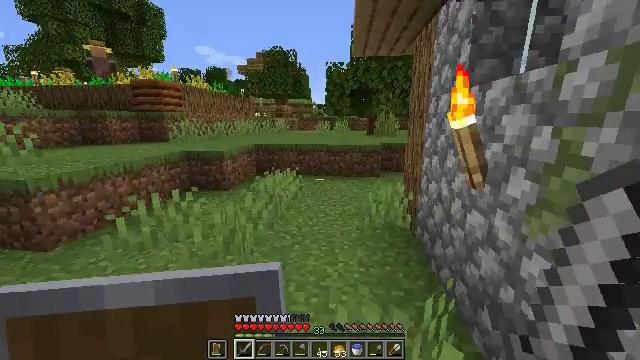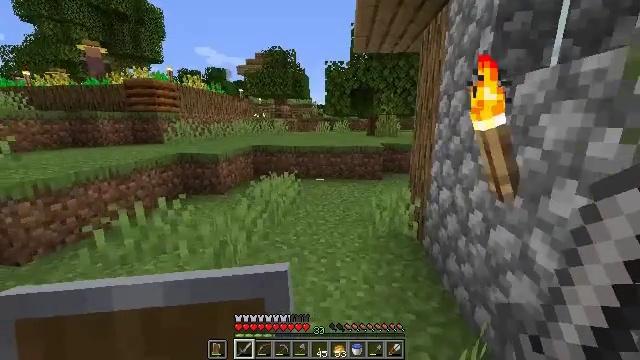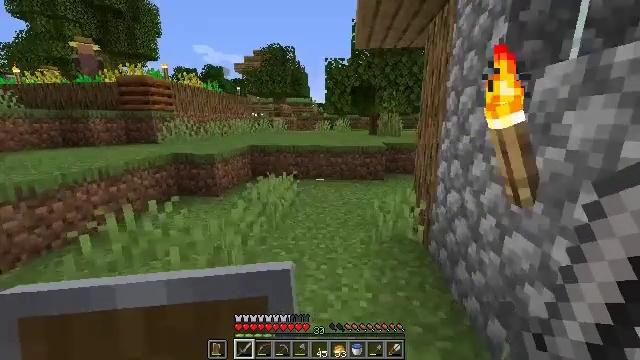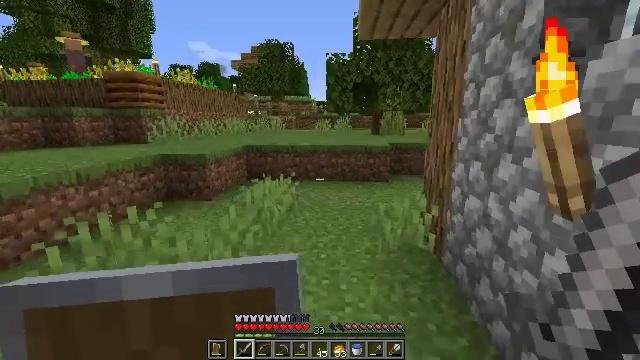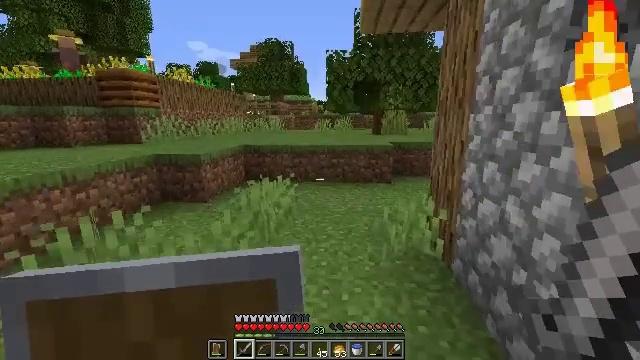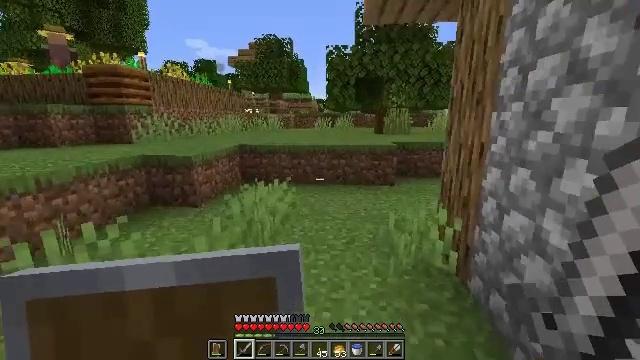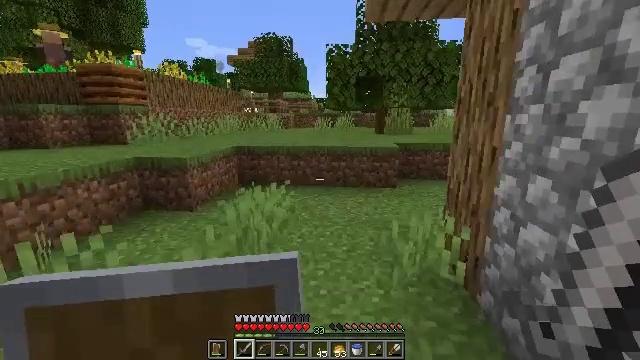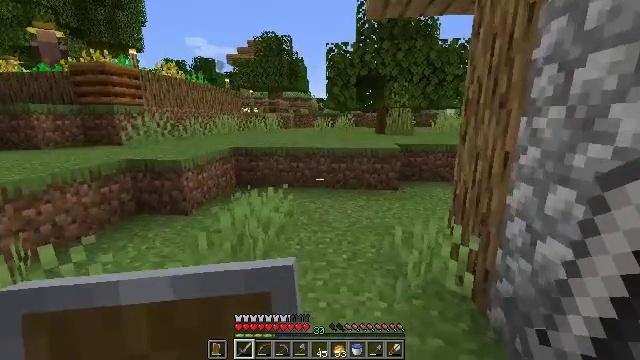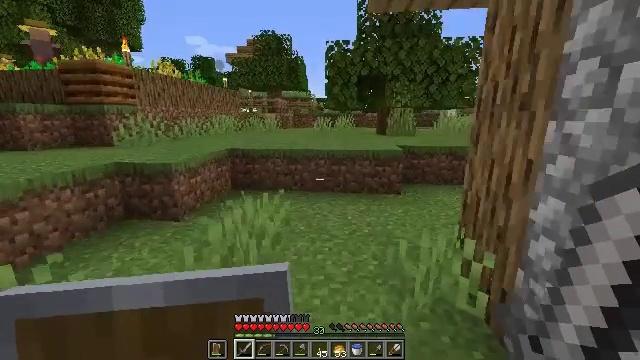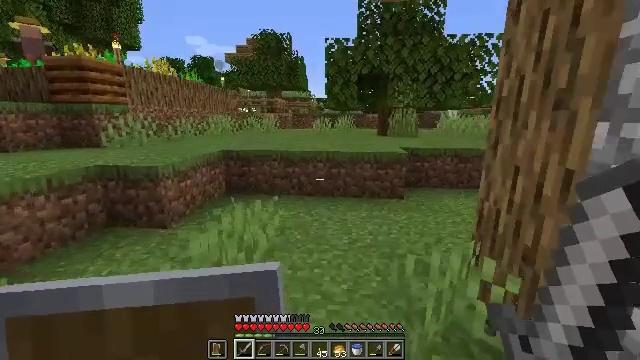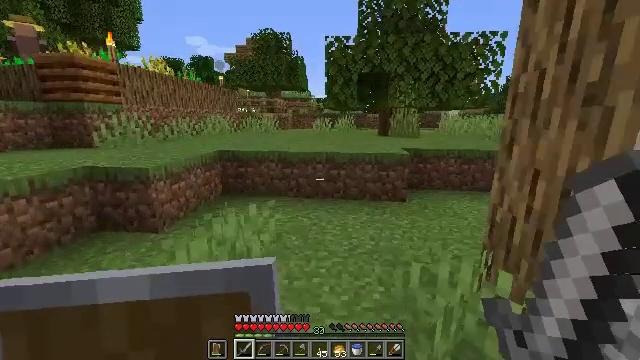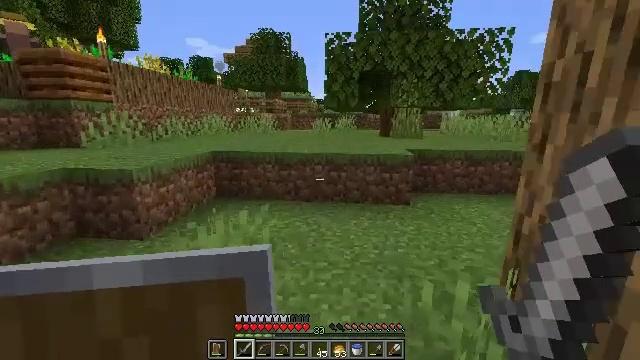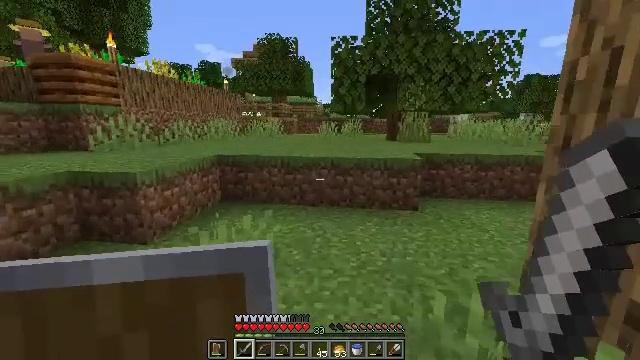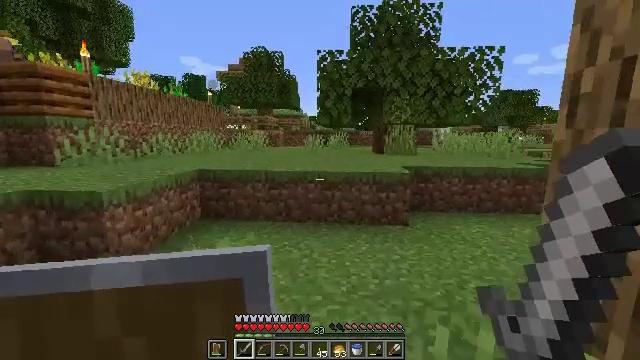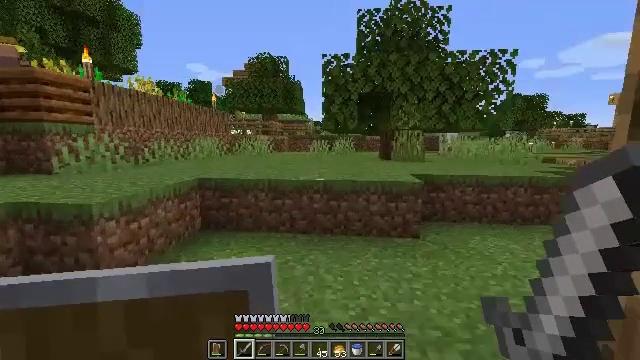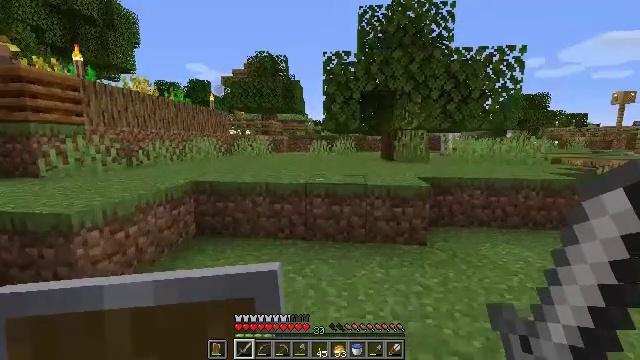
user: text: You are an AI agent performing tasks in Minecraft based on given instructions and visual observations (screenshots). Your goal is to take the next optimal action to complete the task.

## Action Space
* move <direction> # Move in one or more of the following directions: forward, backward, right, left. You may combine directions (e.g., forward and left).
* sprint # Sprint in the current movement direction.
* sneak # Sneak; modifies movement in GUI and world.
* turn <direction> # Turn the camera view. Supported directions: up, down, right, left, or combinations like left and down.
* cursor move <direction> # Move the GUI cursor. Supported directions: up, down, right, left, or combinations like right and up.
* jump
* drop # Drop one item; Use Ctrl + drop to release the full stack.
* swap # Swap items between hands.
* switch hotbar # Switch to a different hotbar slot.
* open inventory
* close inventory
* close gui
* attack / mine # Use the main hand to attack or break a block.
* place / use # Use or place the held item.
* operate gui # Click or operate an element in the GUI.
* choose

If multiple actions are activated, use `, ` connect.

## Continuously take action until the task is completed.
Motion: motion action
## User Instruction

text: Mine the oak trapdoor.
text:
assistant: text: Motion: move forward
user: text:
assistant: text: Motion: move forward
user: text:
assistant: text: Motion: move forward
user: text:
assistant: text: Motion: move forward
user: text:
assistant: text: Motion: move forward
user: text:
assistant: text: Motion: move forward
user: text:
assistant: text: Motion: move forward
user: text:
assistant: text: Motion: move forward
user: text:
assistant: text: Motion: move forward
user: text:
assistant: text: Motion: move forward
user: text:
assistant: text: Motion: move forward
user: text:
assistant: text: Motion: move forward, turn left
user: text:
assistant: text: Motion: move forward, turn right and up
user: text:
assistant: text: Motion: move forward, turn left and up
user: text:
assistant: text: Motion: move forward
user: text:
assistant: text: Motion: move forward
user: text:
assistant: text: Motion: move forward
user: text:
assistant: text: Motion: move forward, turn left
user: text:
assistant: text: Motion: move forward, turn left
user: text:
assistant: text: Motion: move forward, turn left
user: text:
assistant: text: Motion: move forward, turn left
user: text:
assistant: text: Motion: move forward, turn left, jump
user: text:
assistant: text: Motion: move forward, jump
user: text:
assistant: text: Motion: move forward, jump
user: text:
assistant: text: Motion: move forward, jump
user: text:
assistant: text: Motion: move forward
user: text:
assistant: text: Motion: move forward
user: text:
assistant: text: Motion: move forward
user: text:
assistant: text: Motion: move forward
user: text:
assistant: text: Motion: move forward, turn right and up